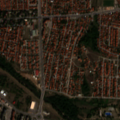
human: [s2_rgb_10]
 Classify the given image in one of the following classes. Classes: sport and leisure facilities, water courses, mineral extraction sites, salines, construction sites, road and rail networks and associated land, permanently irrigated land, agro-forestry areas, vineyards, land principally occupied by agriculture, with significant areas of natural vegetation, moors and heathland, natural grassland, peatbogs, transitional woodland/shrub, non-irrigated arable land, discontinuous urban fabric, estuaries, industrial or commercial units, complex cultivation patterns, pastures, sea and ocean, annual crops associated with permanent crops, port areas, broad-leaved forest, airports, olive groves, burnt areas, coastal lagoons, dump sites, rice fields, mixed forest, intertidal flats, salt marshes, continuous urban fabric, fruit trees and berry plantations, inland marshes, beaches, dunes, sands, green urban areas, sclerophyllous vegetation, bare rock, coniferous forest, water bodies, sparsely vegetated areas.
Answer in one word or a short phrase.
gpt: discontinuous urban fabric, industrial or commercial units, land principally occupied by agriculture, with significant areas of natural vegetation, water courses